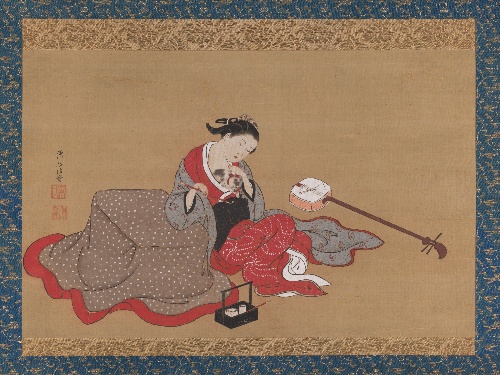
Artist: Nishikawa Sukenobu 西川祐信
Artist bio: Japanese, 1671–1750
Date: early 18th century
Object type: Hanging scroll
Classification: Paintings
Medium: Hanging scroll; ink, color, and gold on silk
Culture: Japan
Period: Edo period (1615–1868), probably Kyōhō era (1716–36)
Dimensions: Image: 13 1/8 × 20 3/4 in. (33.4 × 52.8 cm)
Overall with mounting: 52 1/4 × 26 3/8 in. (132.7 × 67 cm)
Overall with knobs: 52 1/4 × 28 1/2 in. (132.7 × 72.4 cm)
Department: Asian Art
Credit line: Gift of Sue Cassidy Clark, in honor of Barbara Brennan Ford, 2020
Accession year: 2020
Repository: Metropolitan Museum of Art, New York, NY